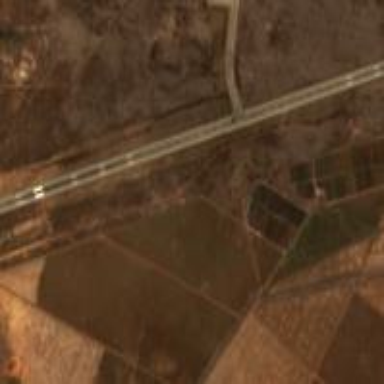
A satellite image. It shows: Runway in airport area.